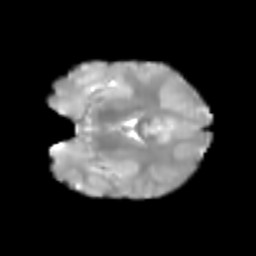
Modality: T2w
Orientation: coronal
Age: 6
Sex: female
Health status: healthy